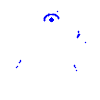
Particle: proton